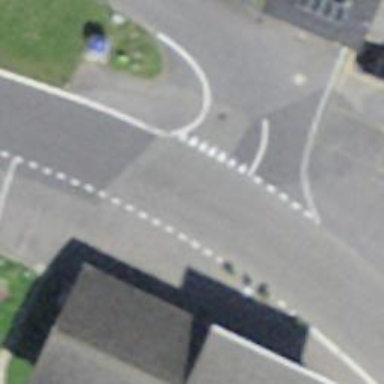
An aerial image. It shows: Secondary road with asphalt surface.